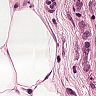
Metastatic tissue present: no